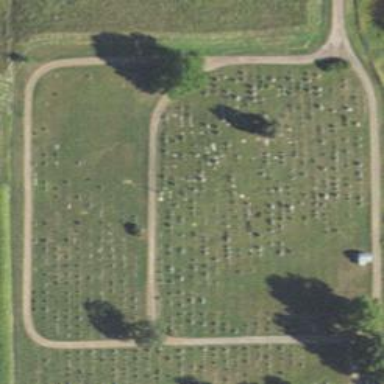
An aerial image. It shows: Cemetery.